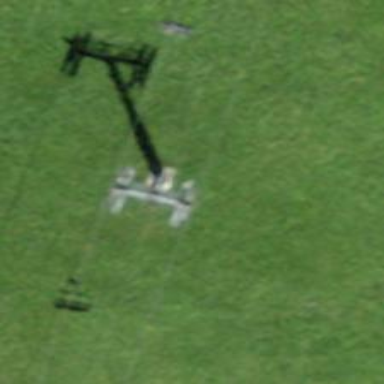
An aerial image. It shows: Pylon for aerialway.